Question: I'm using 'loess' to calculate the residuals. I expect for the following (small series) to find a big value of the residual for the third point
'''
y <- c(5814, 6083, 17764, 6110, 6556)
x <- c(14564, 14719, 14753, 14754, 15086)
> residuals(loess(y ~ x))
1 2 3 4 5
2.728484e-12 -9.094947e-13 3.637979e-12 3.637979e-12 0.000000e+00
'''
In particular, 'loess' gives the following output:
'''
> loess(y ~ x)
Call:
loess(formula = y ~ x)
Number of Observations: 5
Equivalent Number of Parameters: 5
Residual Standard Error: Inf
Warning messages:
1: In simpleLoess(y, x, w, span, degree, parametric, drop.square, normalize, :
span too small. fewer data values than degrees of freedom.
2: In simpleLoess(y, x, w, span, degree, parametric, drop.square, normalize, :
pseudoinverse used at 14561
3: In simpleLoess(y, x, w, span, degree, parametric, drop.square, normalize, :
neighborhood radius 191.61
4: In simpleLoess(y, x, w, span, degree, parametric, drop.square, normalize, :
reciprocal condition number 0
5: In simpleLoess(y, x, w, span, degree, parametric, drop.square, normalize, :
There are other near singularities as well. 1.1263e+005
'''
There is probably a (very simple) reason that I'm missing now, but the above seems strange to me... why it "doesn't work" as expected in my case?
EDIT:
thanks to @Gavin Simpson who suggested me this <URL> to my data:
'''
library(MASS)
method_rlm <- rlm(x=x,y=y)
method_lowess <- lowess(x,y, iter=7, f=1)
df<-data.frame(x=x, y=y, rlm=method_rlm$fitted.values, lowess=method_lowess$y)
library(ggplot2)
ggplot(df) +
geom_line(aes(x, y), color="red") +
geom_line(aes(x, rlm), color="blue") +
geom_line(aes(x, lowess), color="green") +
geom_point(aes(x, y), color="red")
'''

I also had a look to some timings and the difference is huge..
'''
> microbenchmark(rlm(x=x,y=y), lowess(x,y, iter=7, f=1), times=1000)
Unit: microseconds
expr min lq median uq max neval
rlm(x = x, y = y) <PHONE>.<PHONE>.<PHONE>.<PHONE>.006 1000
lowess(x, y, iter = 7, f = 1) 169.099 193.046 <PHONE> <PHONE> 3900.493 1000
'''
do you think this difference will be worth? I have million of small series like that ( with 5 to 20 points maximum and similar type of outliers)
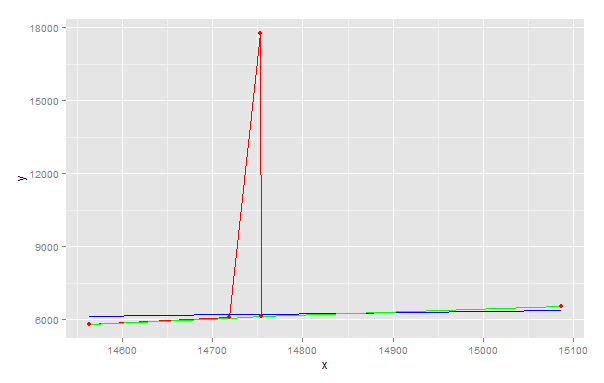
Answer: There are 5 observations in the data and 'loess()' is fitting a model with 5 degrees of freedom, hence it is able to fit the observed data perfectly and thence the small (effectively 0) residuals. 'loess()' has sufficient freedom to interpolate your data exactly, but is not a useful summary of the data. Fit a simpler model.